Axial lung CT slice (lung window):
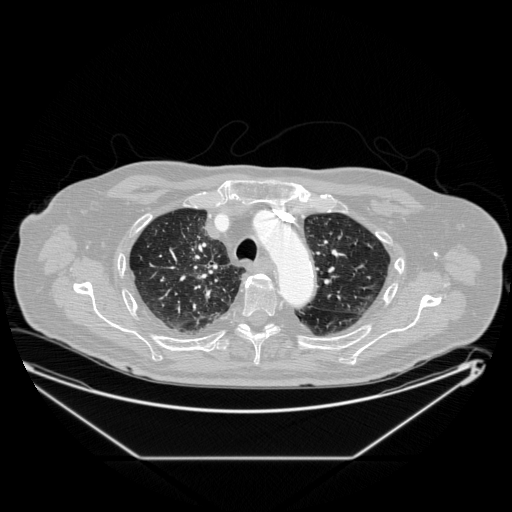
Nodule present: no